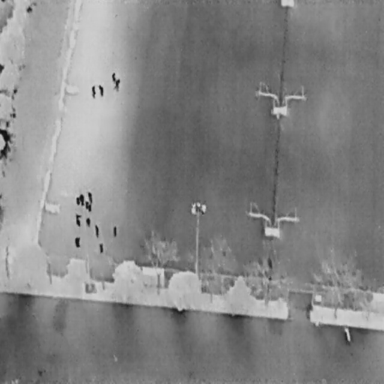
There are 15 People in the infrared image.